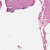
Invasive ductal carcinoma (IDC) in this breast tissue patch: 0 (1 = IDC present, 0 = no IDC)